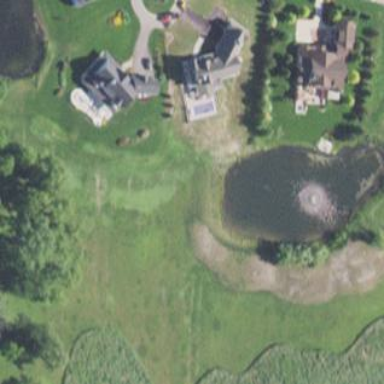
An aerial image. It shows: Water hazard on golf course. The hazard is natural water feature.